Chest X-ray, AP view. Patient: 37 years old, sex M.
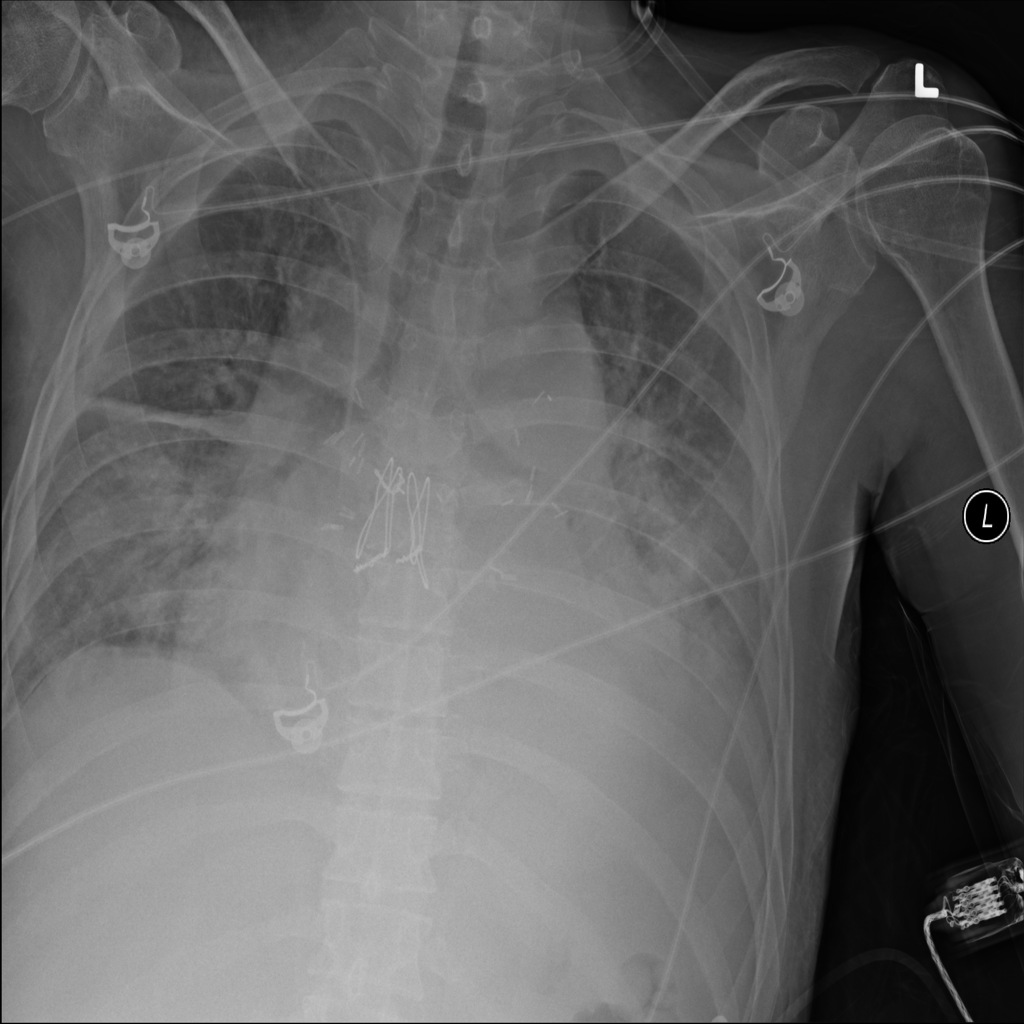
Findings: Atelectasis, Effusion, Infiltration